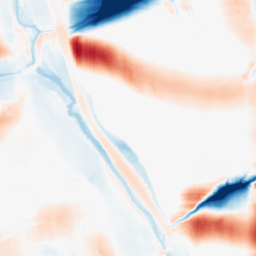
Category: morphological
Decomposition family: morphological_square
Decomposition parameters: operation: average
size: 50
Upsampling method: cubic_mitchell
Upsampling parameters: scale: 4
Upsampling scale: 4